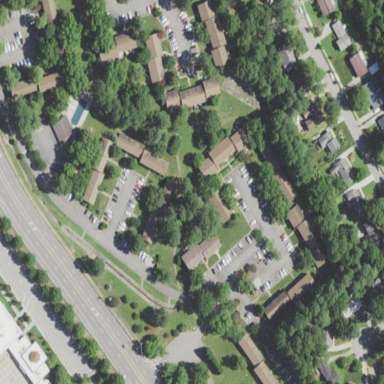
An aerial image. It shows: Residential area within neighborhood.